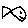
Label: fish